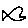
Label: fish